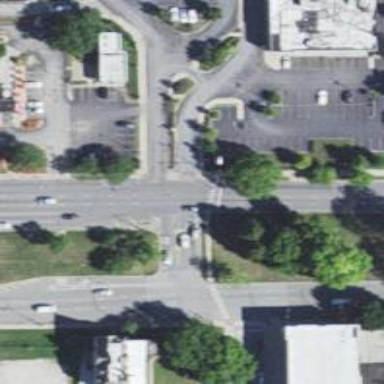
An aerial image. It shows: Footway that serves as traffic island.